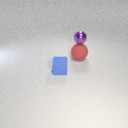
small purple metal sphere above large red rubber sphere